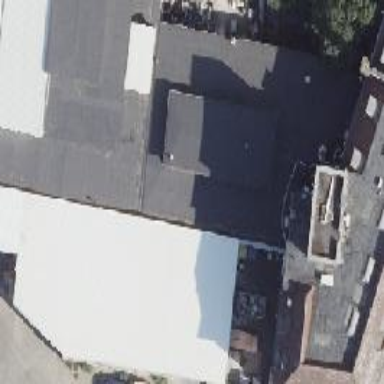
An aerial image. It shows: View of roof of building.